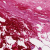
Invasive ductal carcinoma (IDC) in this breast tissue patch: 0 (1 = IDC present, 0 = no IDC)